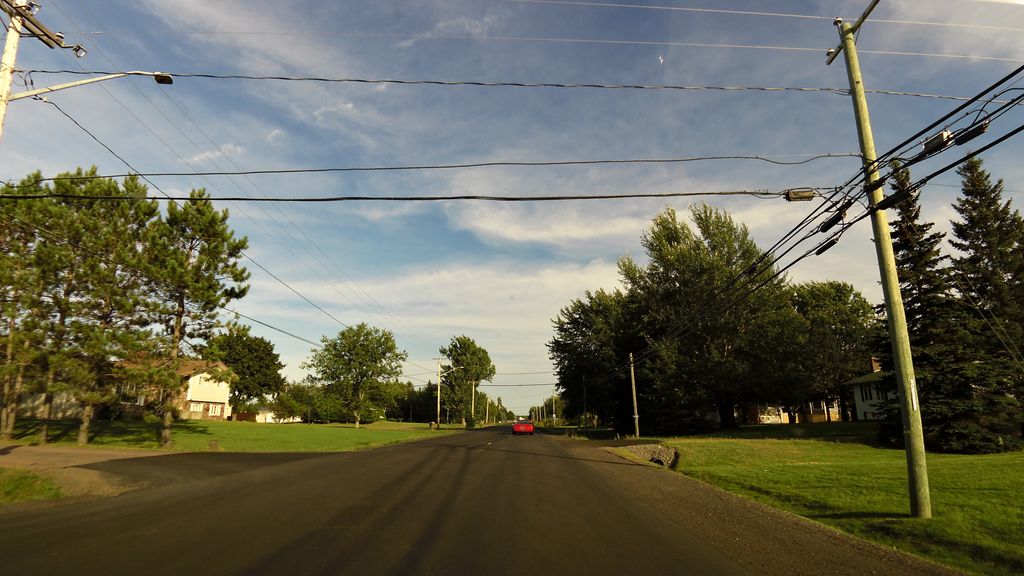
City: charlottetown